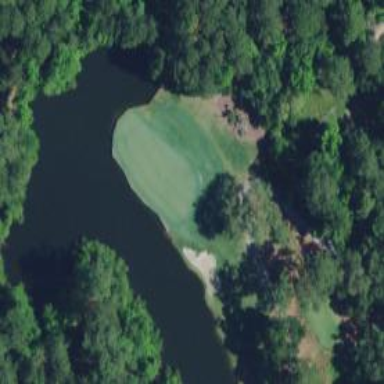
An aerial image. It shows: Golf hole.